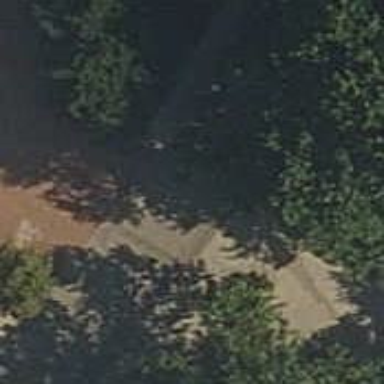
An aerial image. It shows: Steps made of paving stones.